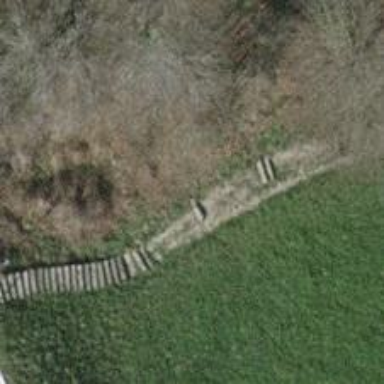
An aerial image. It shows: Unpaved steps.